Interaction volume radius: 5 \u00c5
Interaction volume height: 25 \u00c5
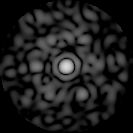
Disorder parameter: 0.8325